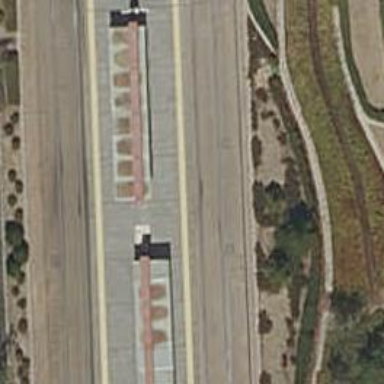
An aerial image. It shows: Light rail stop with public transport stop position along the railway.